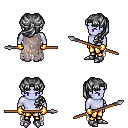
a pixel art fantasy rpg character, male body template, dark elf, purple skin, gray tattered cape, gold greaves, gray princess hairstyle, gold gloves, metal boots, spear, four views (front, back, left, right), 2x2 character sprite sheet, small pixel art, hard edges, no anti-aliasing